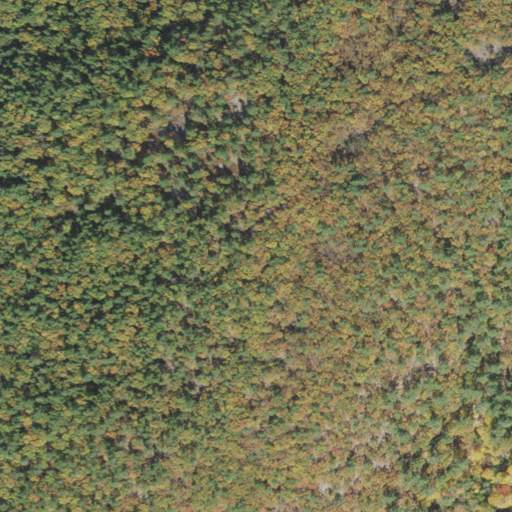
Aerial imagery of mountain in New Hampshire named Cedar Mountain containing mixed forest, evergreen forest, and deciduous forest